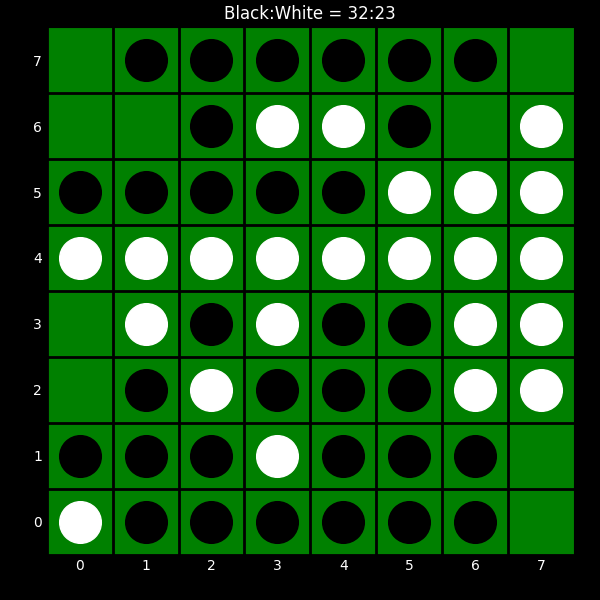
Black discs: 32
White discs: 23